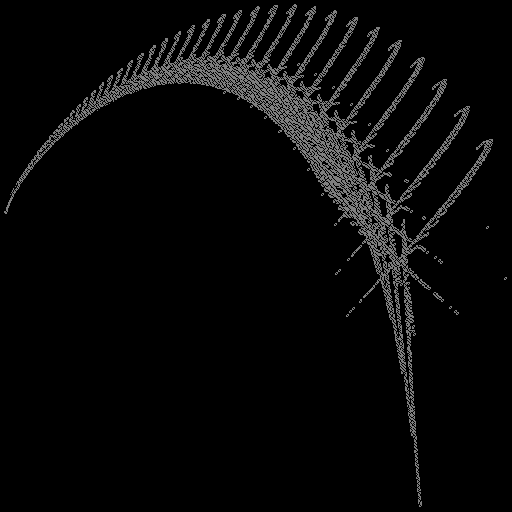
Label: deerfern